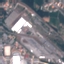
Land use / land cover class: Industrial